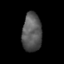
Tissue: skin
Cell type: Epithelial cells
Senescence score: 0.2232
Nuclear area (px): 736
Mean DAPI intensity: 87.992